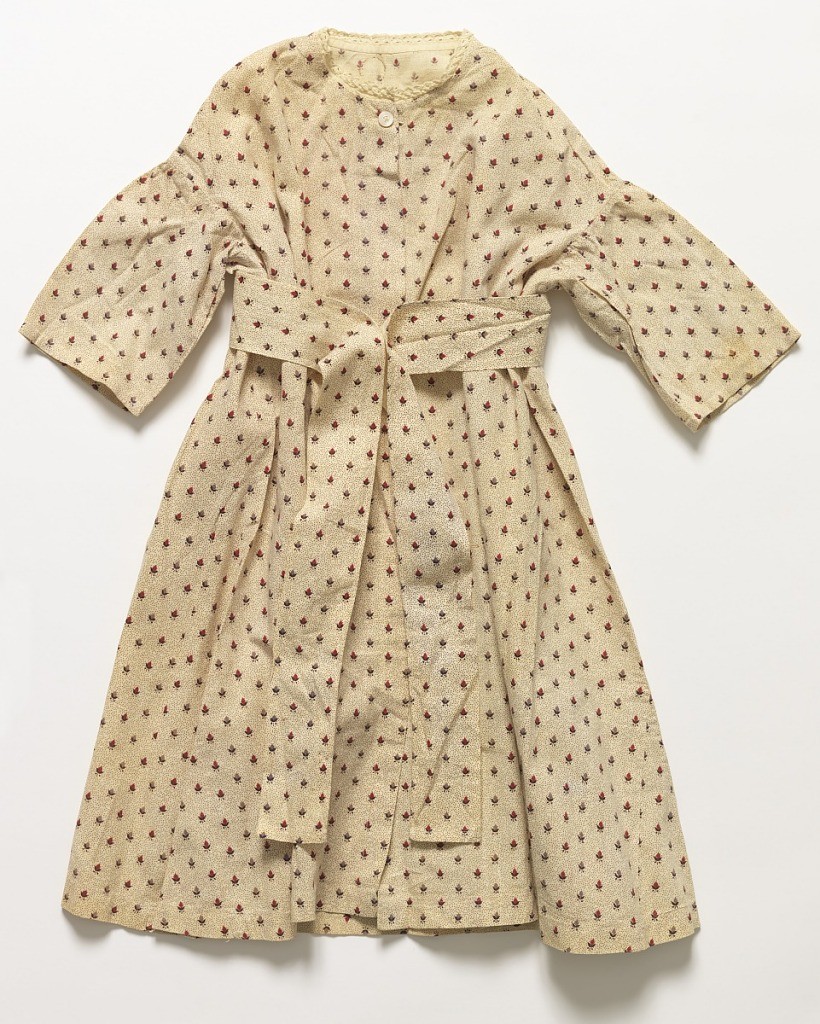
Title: Child's wrapper
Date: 1860–69
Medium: cotton, mother-of-pearl (buttons) Technique: printed on plain weave
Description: Full-cut wrapper with high round neck, front opening with a few buttons at the top, long sleeves; sash caught high in back, to be tied in front. Rather course cloth with bud repeat in red and black or gray and black on picotage ground. White eyelet edging on neck.